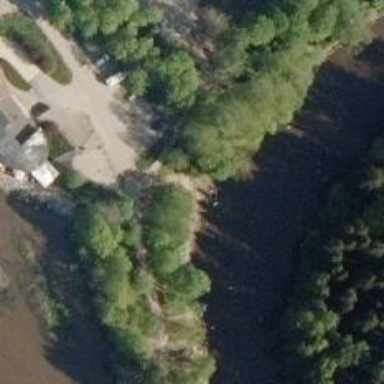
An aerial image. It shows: Path designated for portaging along whitewater.